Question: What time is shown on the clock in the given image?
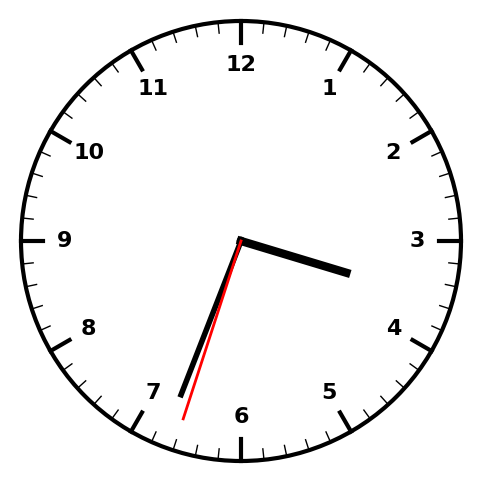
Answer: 03:33:33